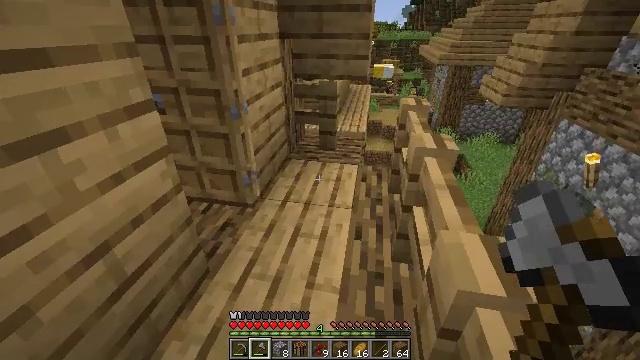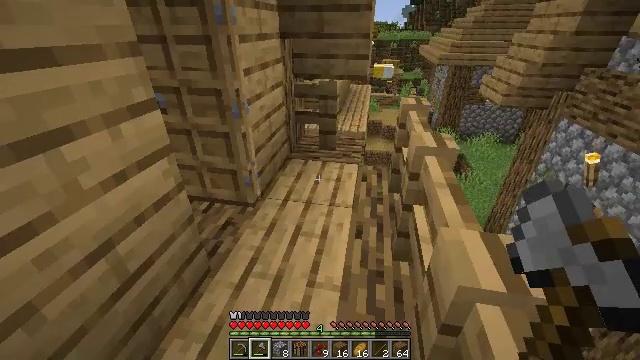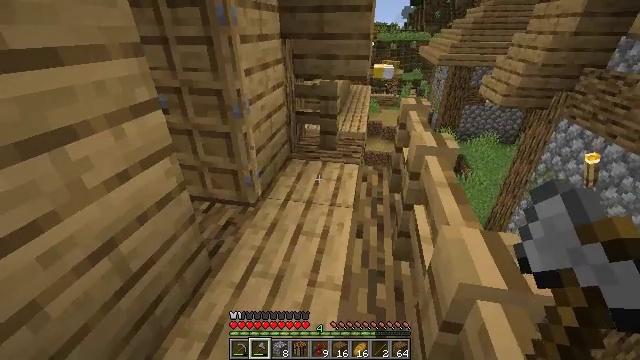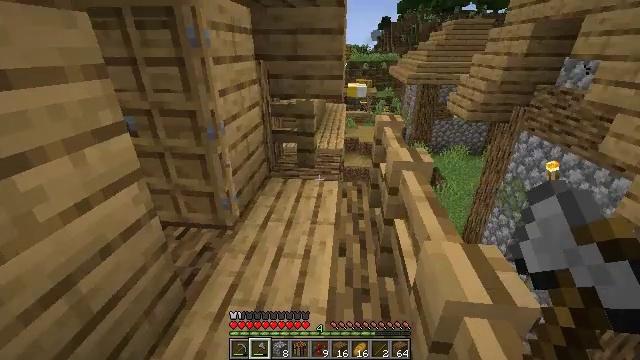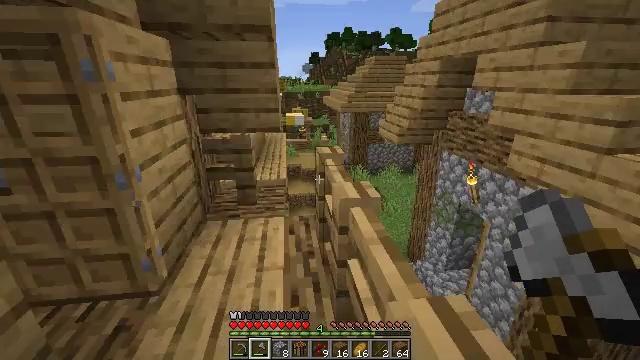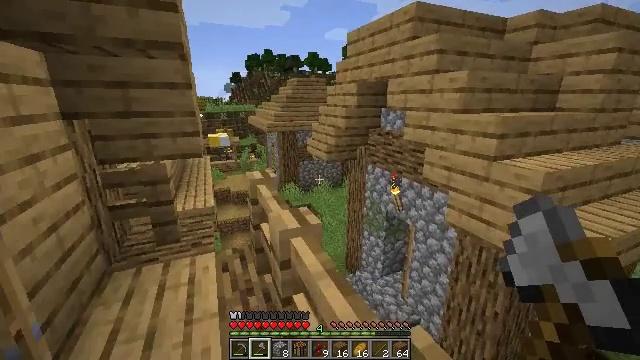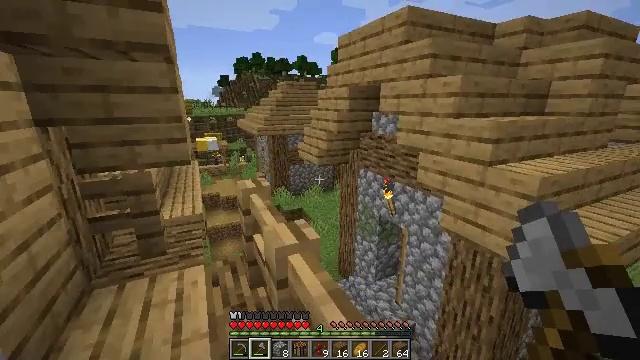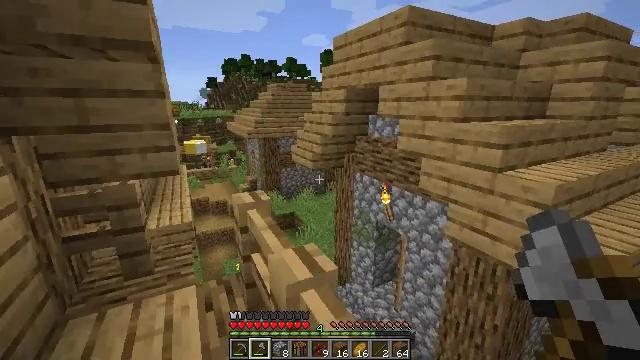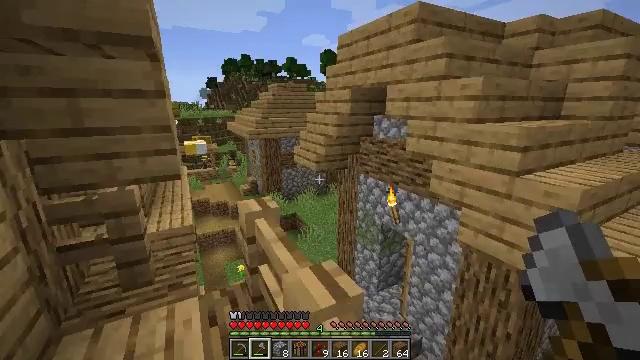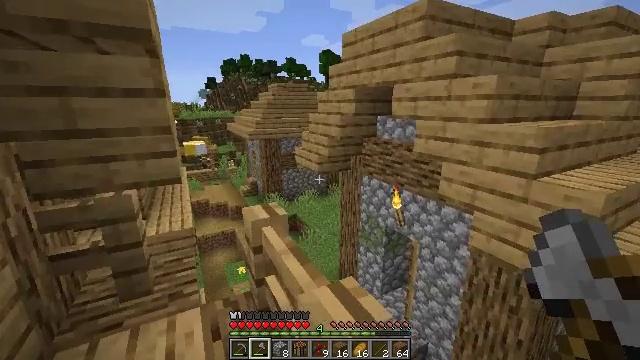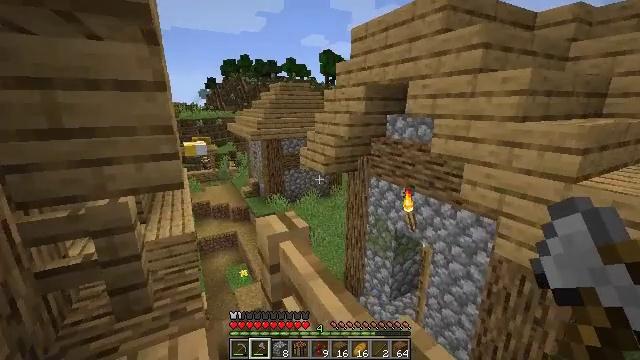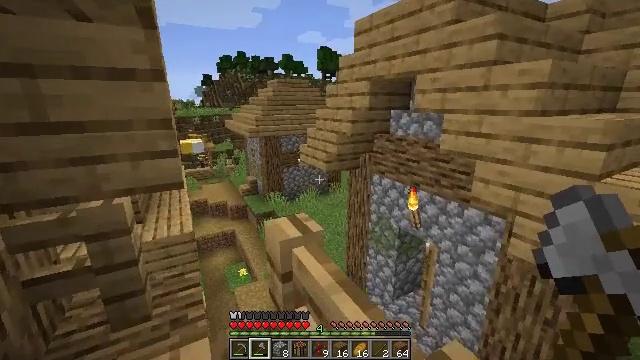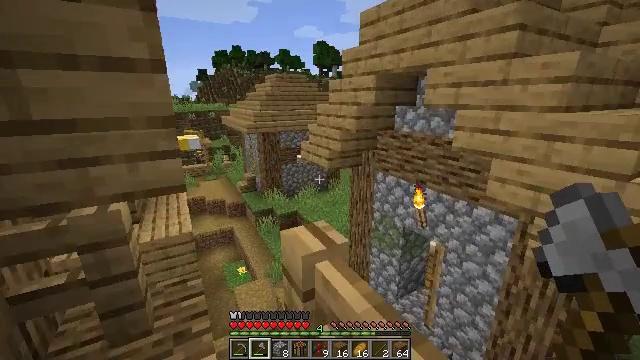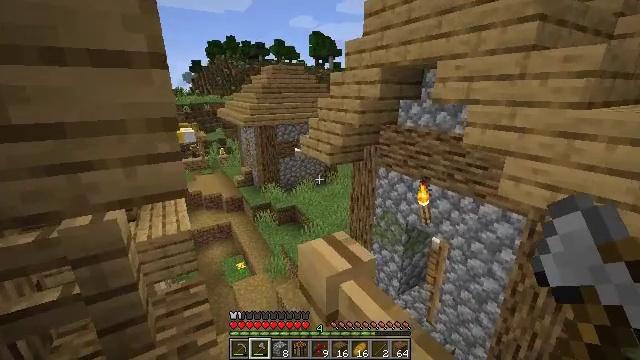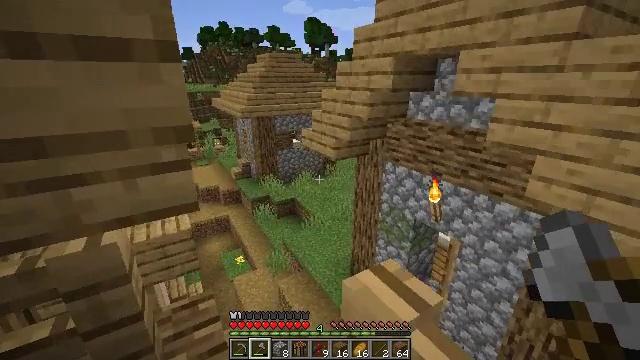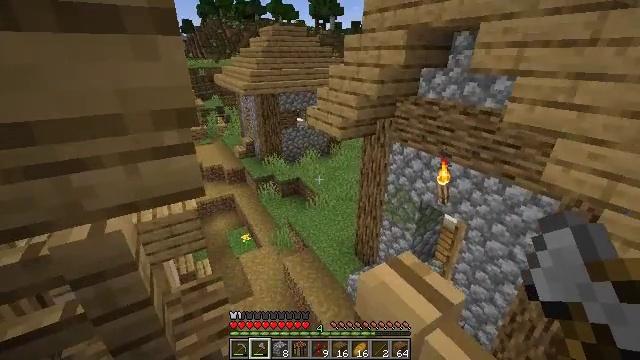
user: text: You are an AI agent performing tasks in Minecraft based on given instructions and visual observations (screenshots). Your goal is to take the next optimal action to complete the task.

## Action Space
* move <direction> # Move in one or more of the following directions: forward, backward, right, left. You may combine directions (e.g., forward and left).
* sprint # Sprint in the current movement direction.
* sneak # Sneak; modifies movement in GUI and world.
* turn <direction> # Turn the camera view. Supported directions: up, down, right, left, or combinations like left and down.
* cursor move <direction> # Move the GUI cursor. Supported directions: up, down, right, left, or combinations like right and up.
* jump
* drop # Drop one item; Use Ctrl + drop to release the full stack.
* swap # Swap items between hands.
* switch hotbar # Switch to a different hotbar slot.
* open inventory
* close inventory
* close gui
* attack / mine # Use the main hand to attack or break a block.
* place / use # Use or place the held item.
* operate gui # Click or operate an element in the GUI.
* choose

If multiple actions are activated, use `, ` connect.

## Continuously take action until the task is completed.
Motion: motion action
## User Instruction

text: Break the hay block to collect it.
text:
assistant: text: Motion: no_op
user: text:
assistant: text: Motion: no_op
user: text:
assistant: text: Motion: move forward, turn right and up
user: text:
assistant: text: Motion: move forward, turn right and up
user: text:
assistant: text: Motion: move forward, turn right and up
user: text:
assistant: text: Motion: move forward, turn right
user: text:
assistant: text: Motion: move forward, turn right
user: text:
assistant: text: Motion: move forward
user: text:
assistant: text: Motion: move forward
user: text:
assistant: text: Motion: move forward
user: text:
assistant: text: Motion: move forward and move left
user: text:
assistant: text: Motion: move forward and move left
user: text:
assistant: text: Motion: move forward and move left, turn down
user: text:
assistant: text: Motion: move forward and move left, turn right and down
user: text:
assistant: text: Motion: move forward, turn down
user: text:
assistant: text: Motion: move forward, turn left and down
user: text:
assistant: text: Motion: move forward and move right, turn left and down
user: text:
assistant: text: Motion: move forward and move right, turn left and down
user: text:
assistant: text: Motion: move forward and move right, turn left and down
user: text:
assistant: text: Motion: move right, turn left and down
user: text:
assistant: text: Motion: move right, turn left and down
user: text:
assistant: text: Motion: move right, turn left and down
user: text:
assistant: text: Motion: move right, turn left
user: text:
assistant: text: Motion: turn left and up
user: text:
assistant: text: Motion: turn left and up
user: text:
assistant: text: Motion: turn up
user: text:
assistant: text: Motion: turn right and up
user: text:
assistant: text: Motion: turn up
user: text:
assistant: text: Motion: no_op
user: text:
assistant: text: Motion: move right